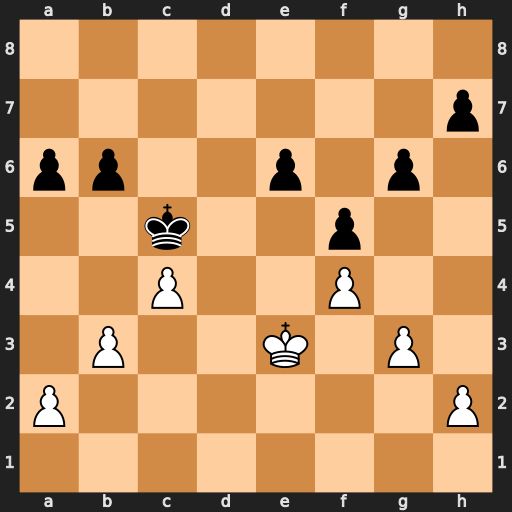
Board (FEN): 8/7p/pp2p1p1/2k2p2/2P2P2/1P2K1P1/P6P/8
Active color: w
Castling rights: -
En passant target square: -
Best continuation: a3 a5 Kd3 Kd6 Kd4